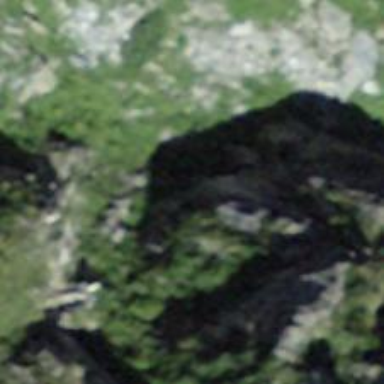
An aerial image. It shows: Natural cliff.